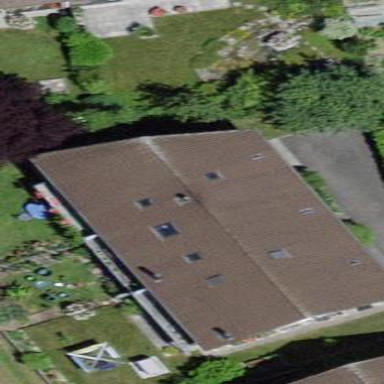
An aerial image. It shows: Terrace building.